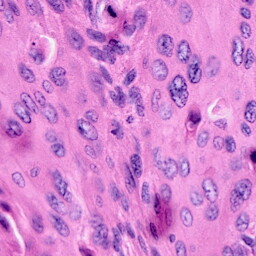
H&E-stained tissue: Cervix